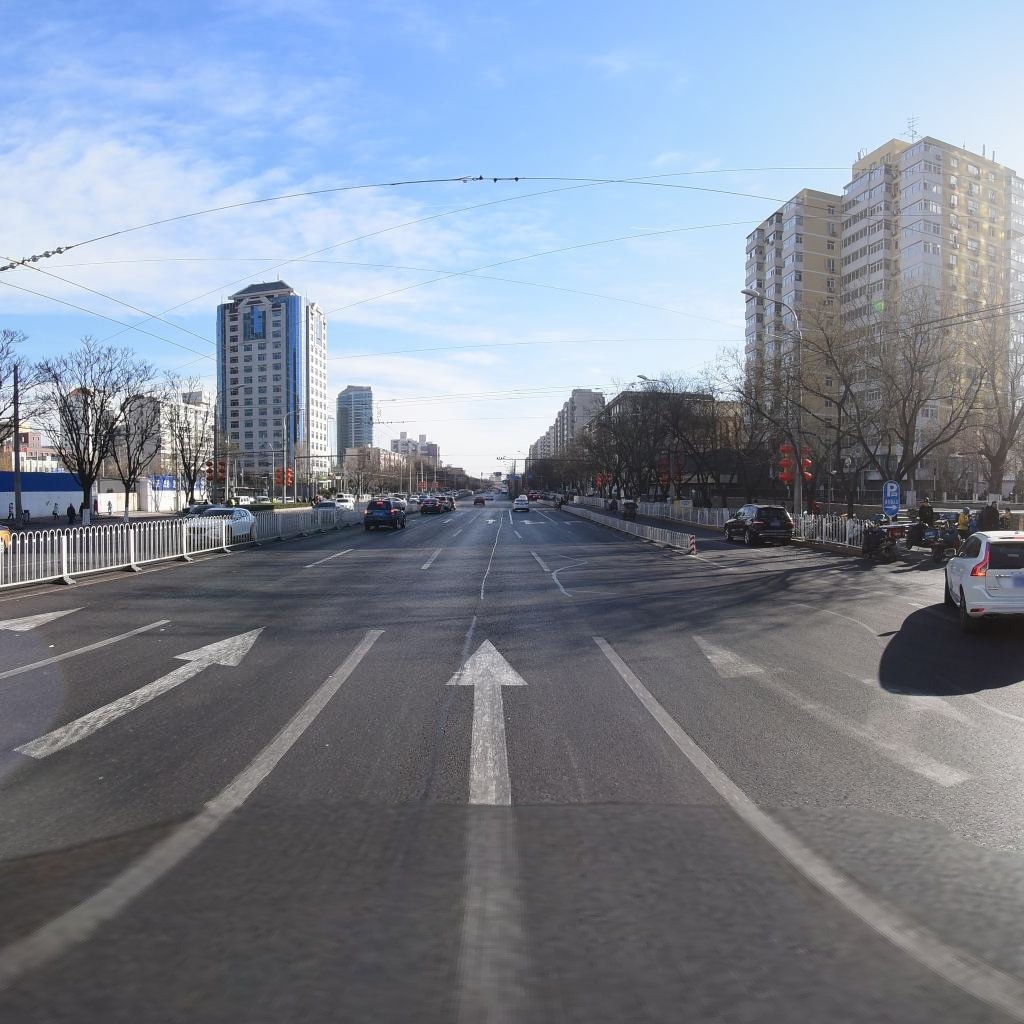
Region: Dongcheng
Road damage annotations: longitudinal patch, longitudinal patch, longitudinal patch, longitudinal patch, transverse patch, longitudinal patch